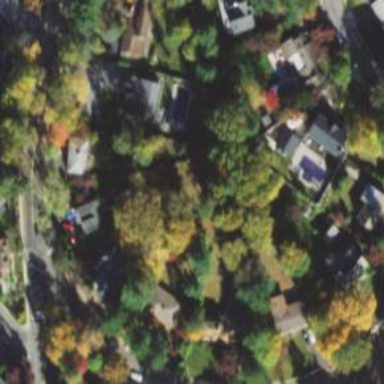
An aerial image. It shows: Neighborhood.